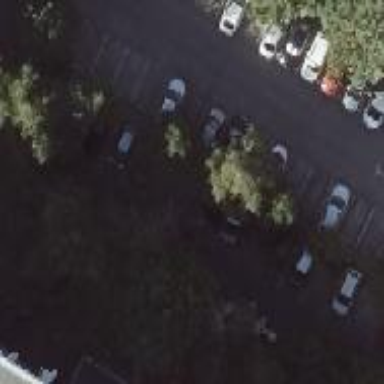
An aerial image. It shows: Street-side parking area with concrete surface.